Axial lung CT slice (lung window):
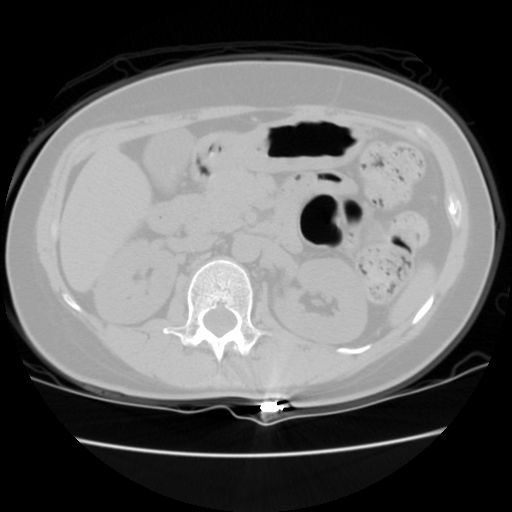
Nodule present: no